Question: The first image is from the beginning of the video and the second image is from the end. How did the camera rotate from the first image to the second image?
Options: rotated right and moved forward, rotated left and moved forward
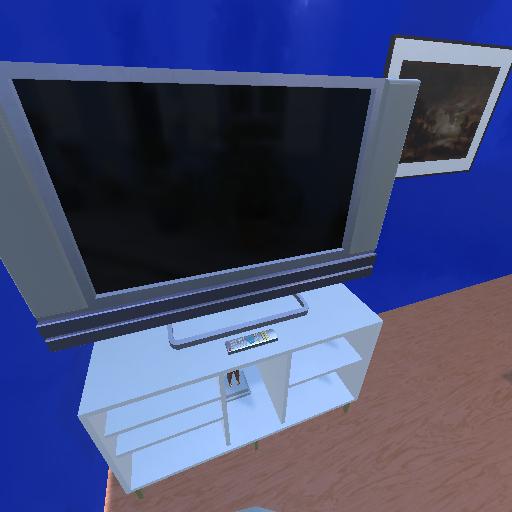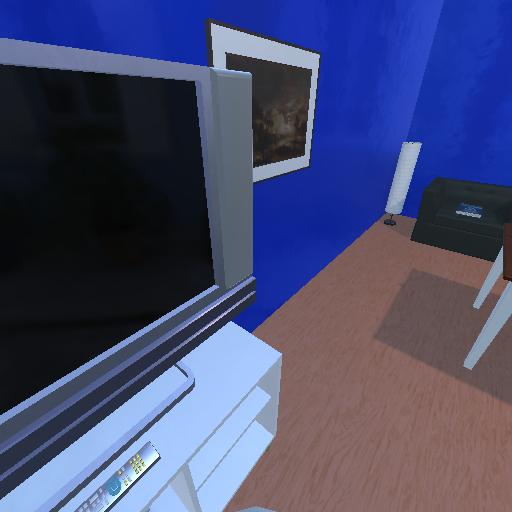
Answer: rotated right and moved forward